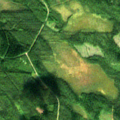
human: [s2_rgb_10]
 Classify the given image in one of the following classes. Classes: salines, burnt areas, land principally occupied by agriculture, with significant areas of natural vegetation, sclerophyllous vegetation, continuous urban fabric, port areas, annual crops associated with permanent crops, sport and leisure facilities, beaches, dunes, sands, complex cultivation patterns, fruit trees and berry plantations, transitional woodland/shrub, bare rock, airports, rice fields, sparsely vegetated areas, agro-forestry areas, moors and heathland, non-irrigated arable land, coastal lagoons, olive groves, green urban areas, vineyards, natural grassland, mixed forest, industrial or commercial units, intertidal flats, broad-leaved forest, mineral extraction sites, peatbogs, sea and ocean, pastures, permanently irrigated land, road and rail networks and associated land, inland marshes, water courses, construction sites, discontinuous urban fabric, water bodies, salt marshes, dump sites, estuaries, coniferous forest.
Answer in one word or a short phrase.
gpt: coniferous forest